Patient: sex F, age 57
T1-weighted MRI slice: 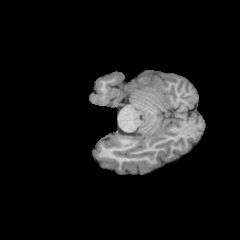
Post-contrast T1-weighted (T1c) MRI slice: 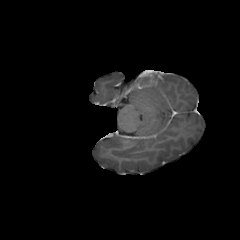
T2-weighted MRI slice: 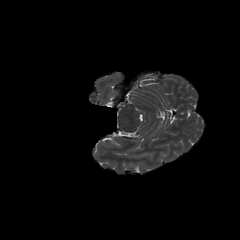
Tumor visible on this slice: no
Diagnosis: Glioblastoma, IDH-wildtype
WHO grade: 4